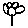
Label: flower